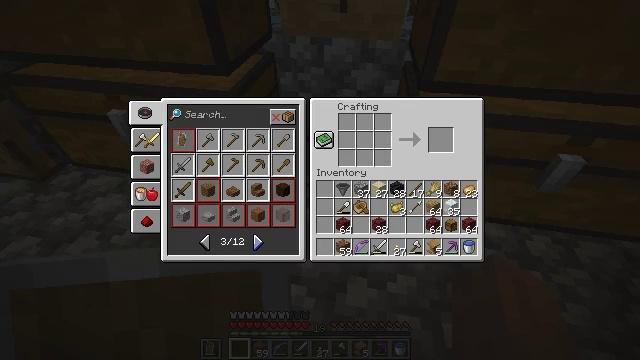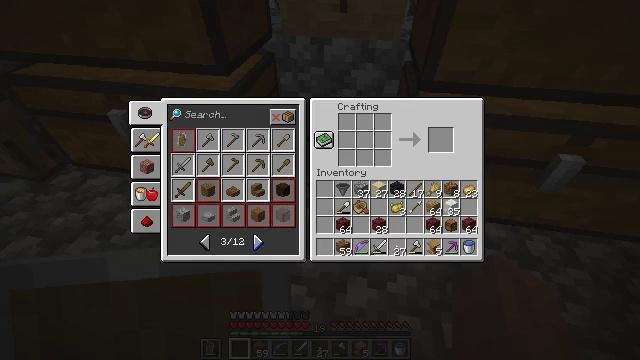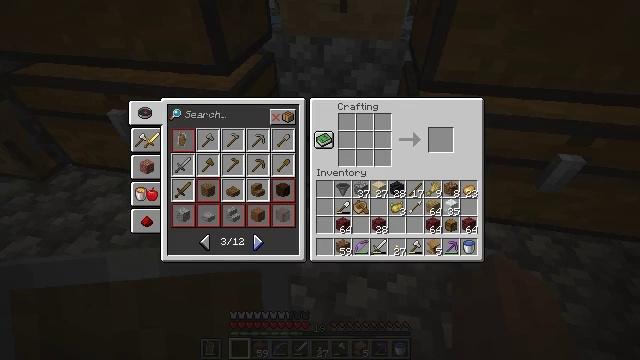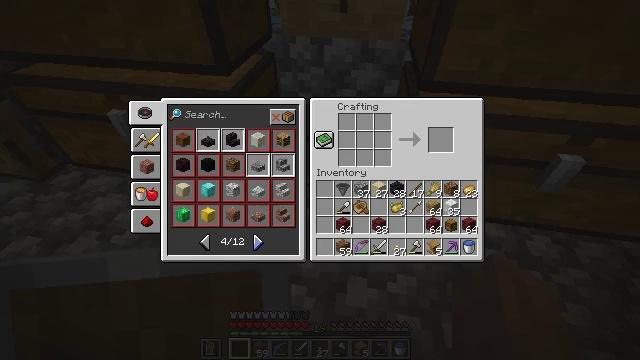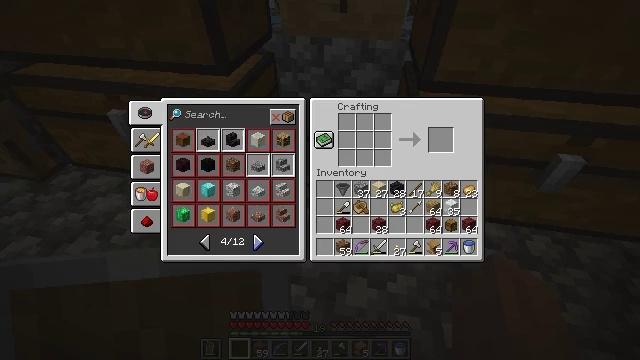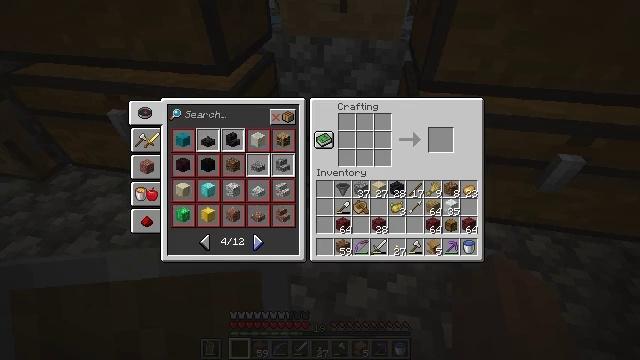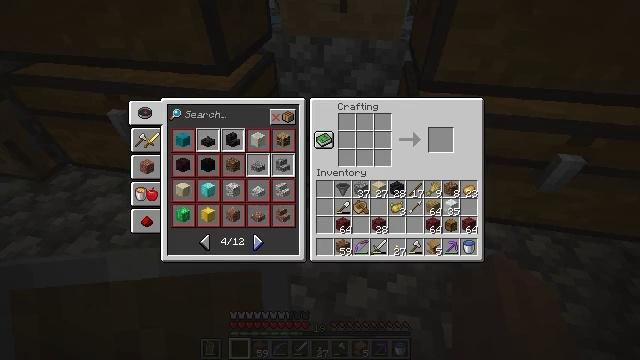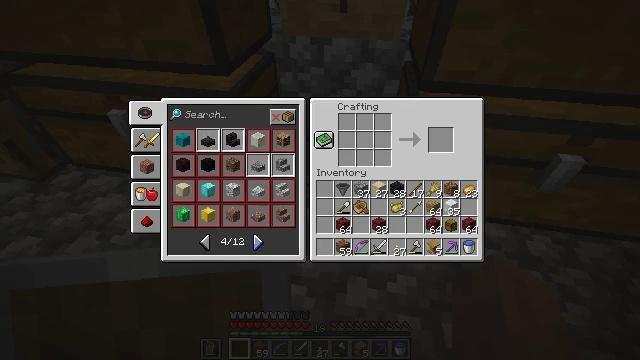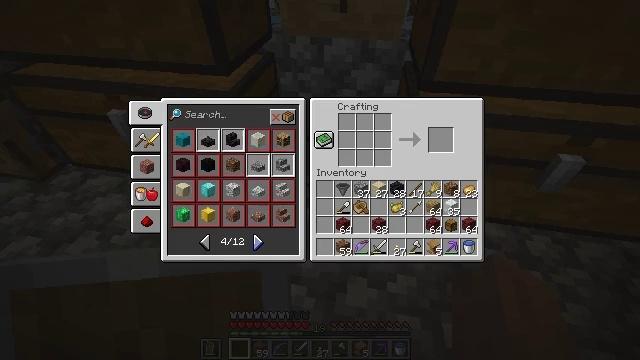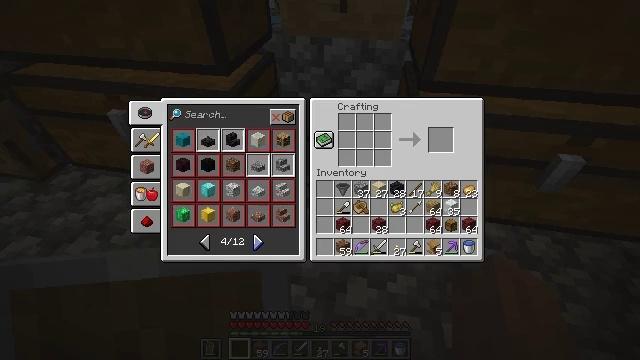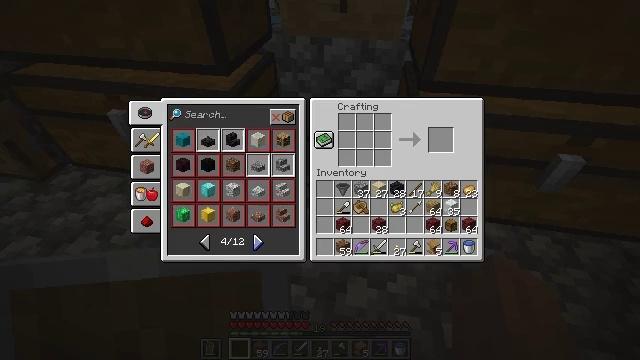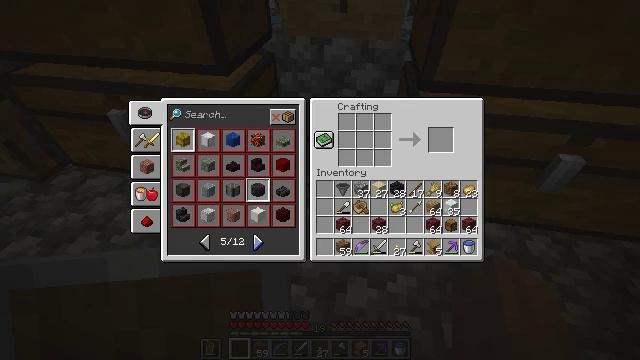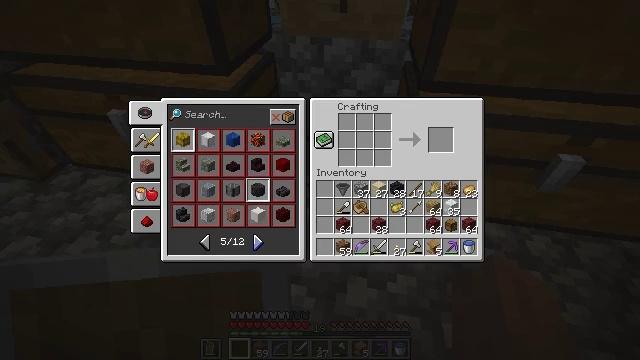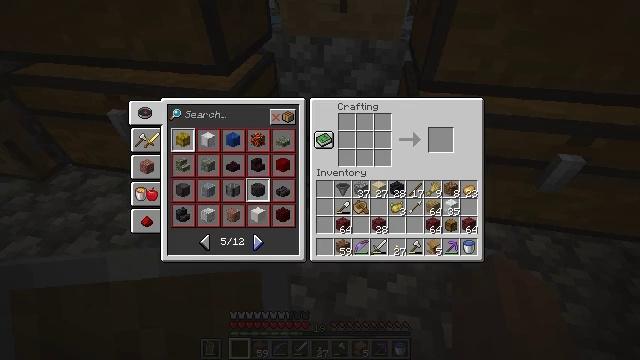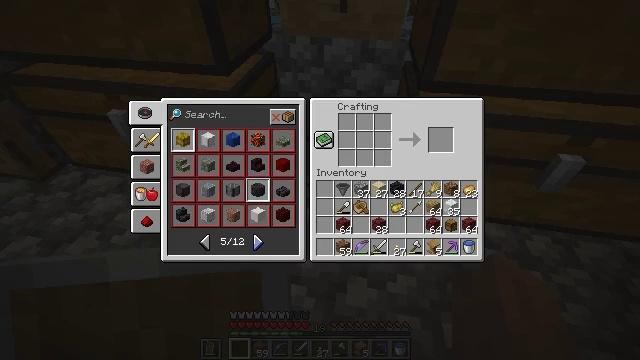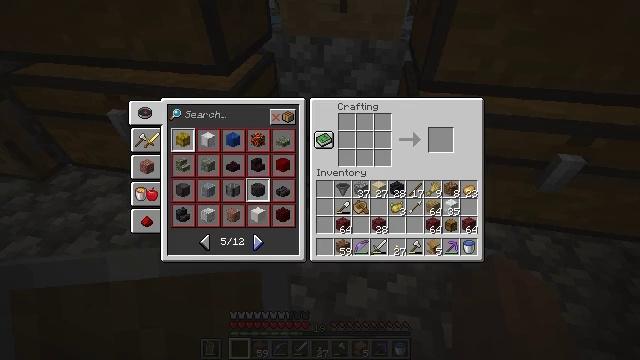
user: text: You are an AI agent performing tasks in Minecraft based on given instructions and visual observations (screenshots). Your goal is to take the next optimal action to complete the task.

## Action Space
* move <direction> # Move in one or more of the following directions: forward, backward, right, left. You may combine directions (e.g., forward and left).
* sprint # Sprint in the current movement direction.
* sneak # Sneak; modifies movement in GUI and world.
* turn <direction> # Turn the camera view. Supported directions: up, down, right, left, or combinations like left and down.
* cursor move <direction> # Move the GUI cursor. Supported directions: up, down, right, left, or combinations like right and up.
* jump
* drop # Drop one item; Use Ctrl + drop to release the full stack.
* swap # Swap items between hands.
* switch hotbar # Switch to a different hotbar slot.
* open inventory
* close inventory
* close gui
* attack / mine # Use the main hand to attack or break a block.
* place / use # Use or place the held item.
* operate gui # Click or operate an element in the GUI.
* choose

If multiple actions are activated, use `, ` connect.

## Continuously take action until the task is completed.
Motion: motion action
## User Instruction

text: Craft an oak sign from oak materials.
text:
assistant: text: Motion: no_op
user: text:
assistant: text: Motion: no_op
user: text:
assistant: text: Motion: attack / mine
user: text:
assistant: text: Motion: attack / mine
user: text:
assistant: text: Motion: no_op
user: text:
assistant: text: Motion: no_op
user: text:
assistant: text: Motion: no_op
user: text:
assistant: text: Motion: no_op
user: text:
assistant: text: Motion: no_op
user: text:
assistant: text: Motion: no_op
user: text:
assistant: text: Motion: attack / mine
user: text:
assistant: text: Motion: attack / mine
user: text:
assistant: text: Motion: no_op
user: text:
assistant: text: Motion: no_op
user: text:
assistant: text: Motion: no_op
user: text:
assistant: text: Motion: no_op
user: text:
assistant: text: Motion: no_op
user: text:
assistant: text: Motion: no_op
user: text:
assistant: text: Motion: no_op
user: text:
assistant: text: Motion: no_op
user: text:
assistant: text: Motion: attack / mine
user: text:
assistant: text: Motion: attack / mine
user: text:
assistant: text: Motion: no_op
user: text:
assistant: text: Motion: no_op
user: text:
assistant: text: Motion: no_op
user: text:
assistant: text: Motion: no_op
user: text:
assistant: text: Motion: no_op
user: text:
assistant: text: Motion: no_op
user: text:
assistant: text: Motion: no_op
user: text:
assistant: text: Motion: no_op